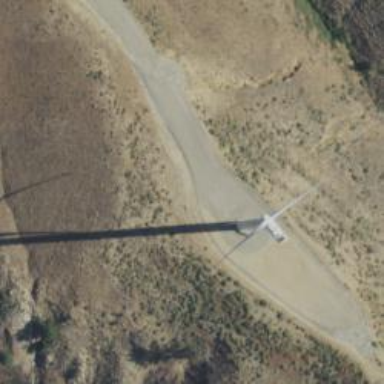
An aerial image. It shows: Wind generator of the horizontal axis type made by Vestas.